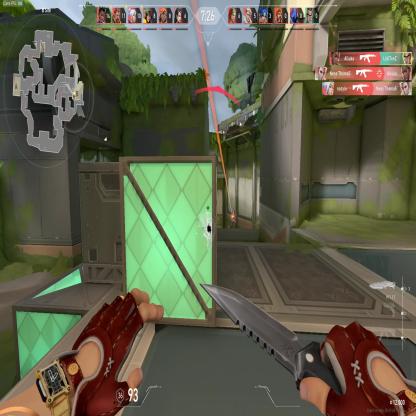
Label: enemy